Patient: sex F, age 59
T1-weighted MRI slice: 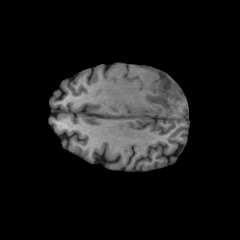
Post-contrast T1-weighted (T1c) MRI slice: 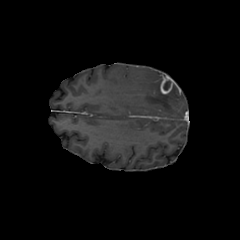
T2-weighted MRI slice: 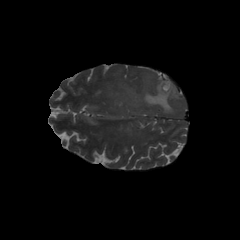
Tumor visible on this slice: yes
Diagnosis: Glioblastoma, IDH-wildtype
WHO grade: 4